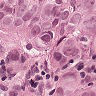
Metastatic tissue present: yes